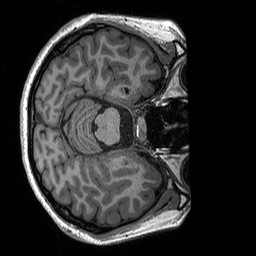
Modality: T1w
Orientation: axial
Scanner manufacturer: siemens
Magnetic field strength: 3 T
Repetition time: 2.3 s
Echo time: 0.00298 s